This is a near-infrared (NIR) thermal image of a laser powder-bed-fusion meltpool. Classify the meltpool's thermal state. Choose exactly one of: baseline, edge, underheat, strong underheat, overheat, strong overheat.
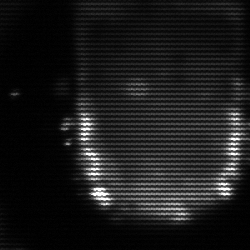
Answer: baseline